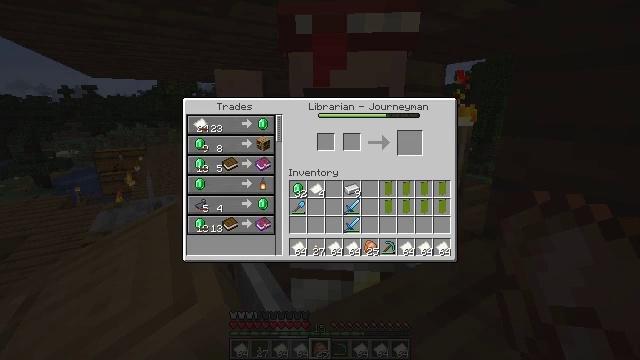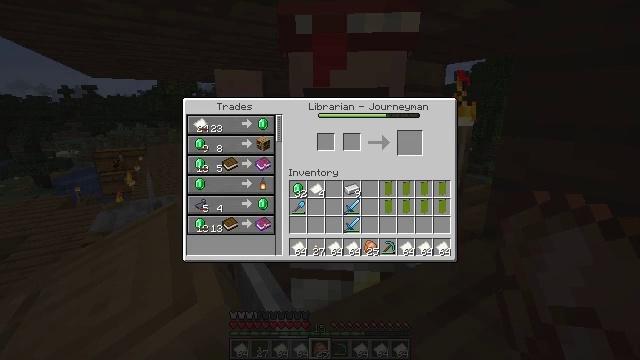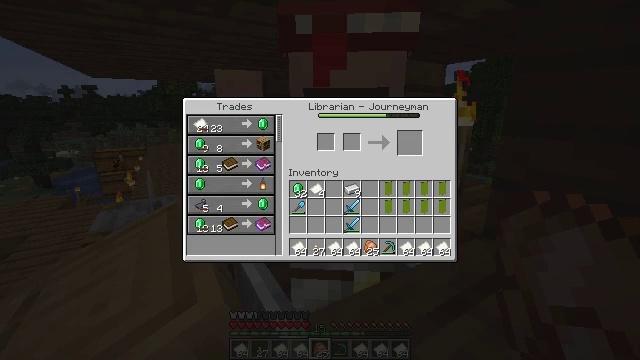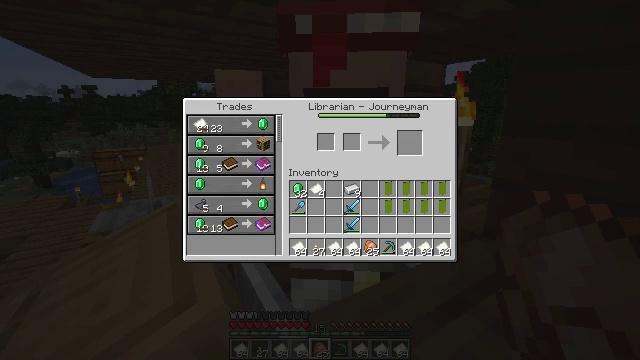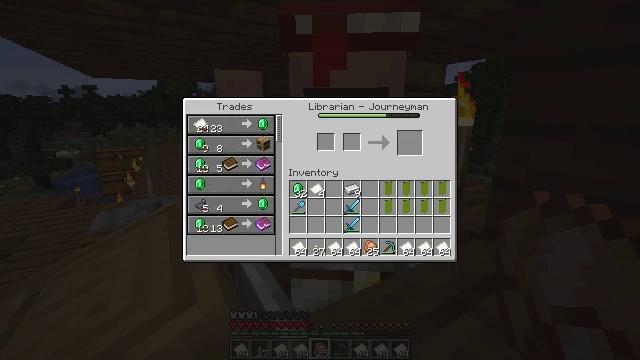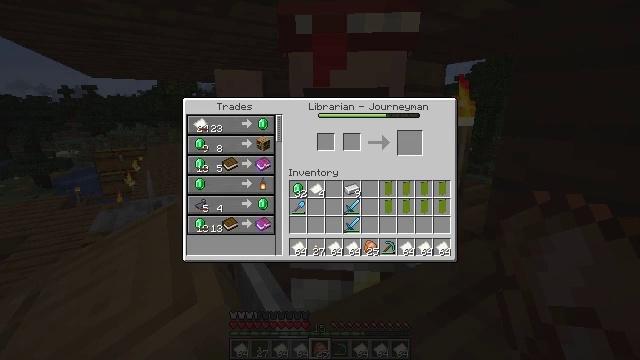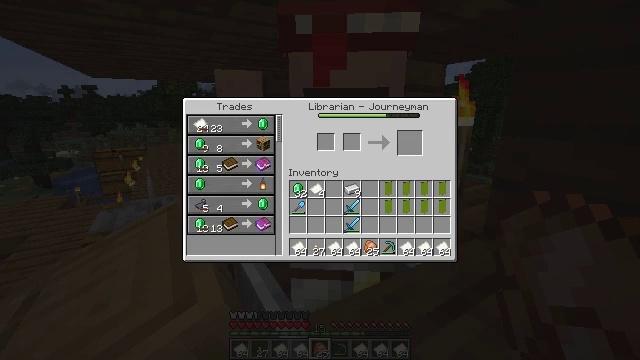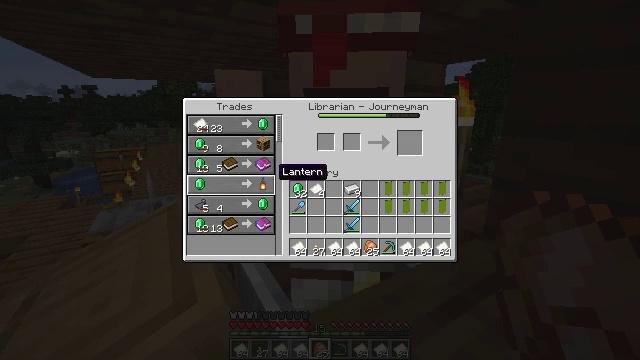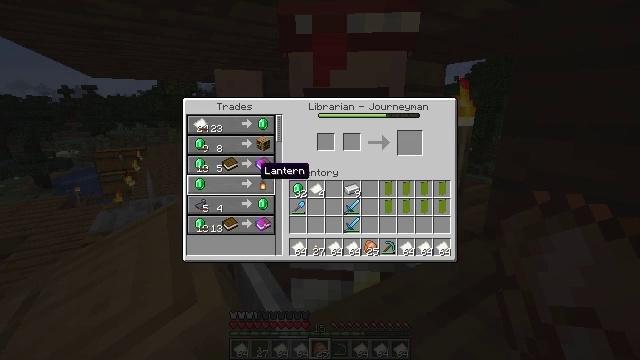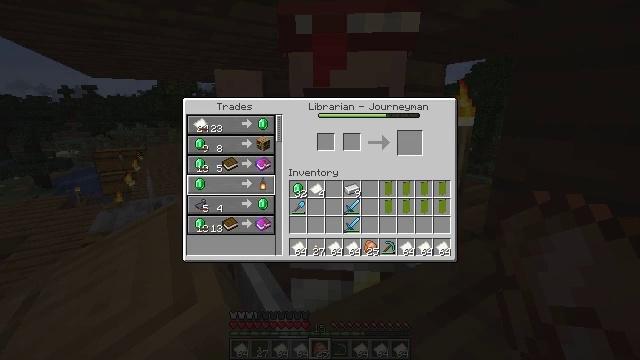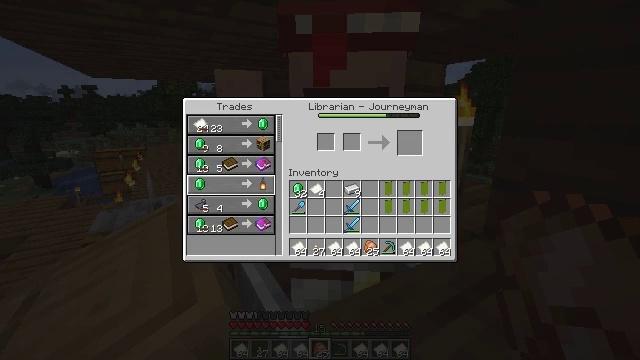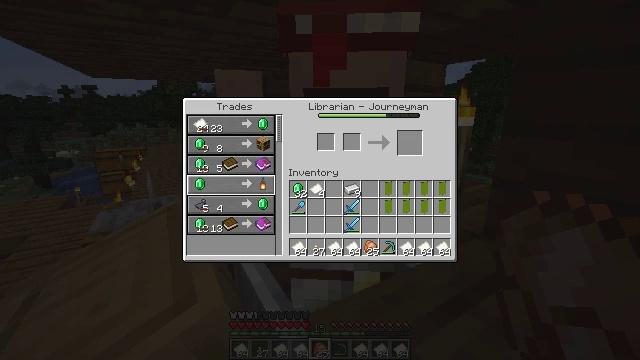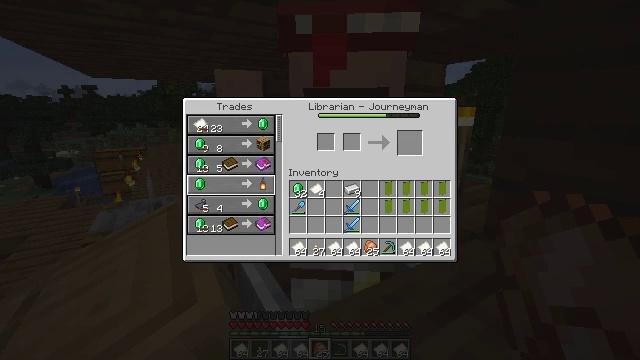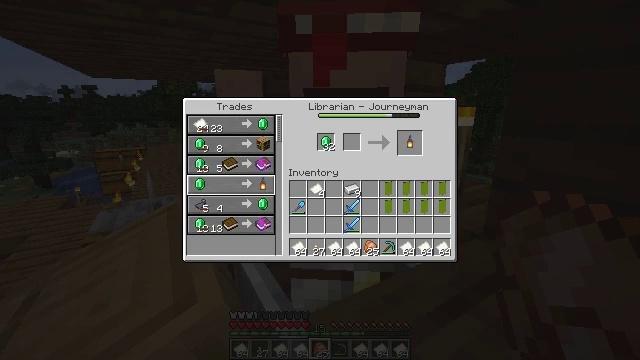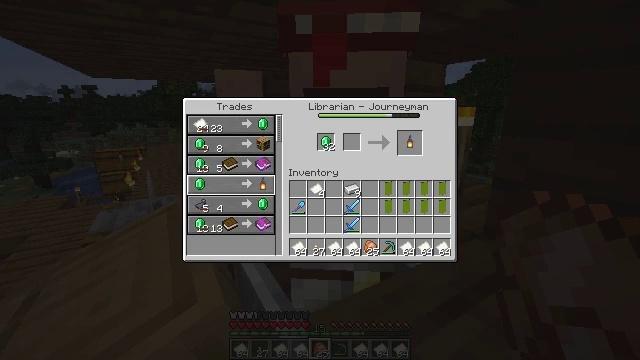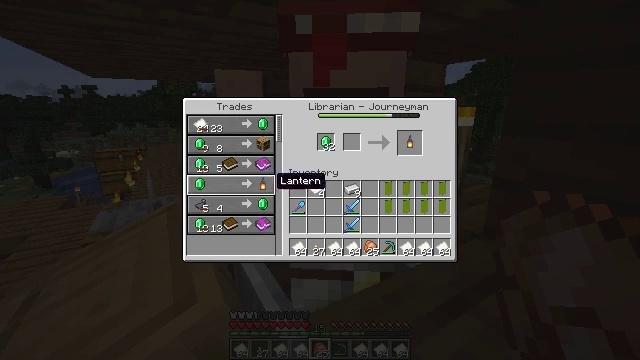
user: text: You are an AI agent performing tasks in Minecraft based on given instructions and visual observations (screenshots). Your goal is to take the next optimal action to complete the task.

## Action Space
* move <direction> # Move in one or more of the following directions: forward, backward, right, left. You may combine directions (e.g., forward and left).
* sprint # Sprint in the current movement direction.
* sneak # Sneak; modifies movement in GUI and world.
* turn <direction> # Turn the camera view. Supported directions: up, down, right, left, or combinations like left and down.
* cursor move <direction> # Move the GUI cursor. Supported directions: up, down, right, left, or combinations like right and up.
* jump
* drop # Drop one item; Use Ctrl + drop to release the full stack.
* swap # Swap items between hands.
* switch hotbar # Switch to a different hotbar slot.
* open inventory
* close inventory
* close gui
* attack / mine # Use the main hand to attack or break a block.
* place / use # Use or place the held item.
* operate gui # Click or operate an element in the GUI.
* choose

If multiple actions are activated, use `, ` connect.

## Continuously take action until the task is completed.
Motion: motion action
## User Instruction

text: Craft a lantern from iron nuggets and a torch.
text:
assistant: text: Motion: no_op
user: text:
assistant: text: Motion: no_op
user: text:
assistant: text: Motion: no_op
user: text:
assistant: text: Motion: no_op
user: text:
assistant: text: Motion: sneak, cursor move left
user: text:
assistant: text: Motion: sneak, cursor move left
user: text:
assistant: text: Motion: sneak, cursor move left
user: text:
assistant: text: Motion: sneak, cursor move left
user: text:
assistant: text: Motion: sneak, cursor move left
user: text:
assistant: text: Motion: sneak, cursor move left
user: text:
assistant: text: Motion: sneak
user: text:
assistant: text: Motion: sneak
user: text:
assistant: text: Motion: sneak, operate gui
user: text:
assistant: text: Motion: sneak, operate gui
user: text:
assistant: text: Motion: sneak, cursor move right
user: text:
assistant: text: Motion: sneak, cursor move right and up
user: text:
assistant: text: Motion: sneak, cursor move right and up
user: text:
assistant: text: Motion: sneak, cursor move right
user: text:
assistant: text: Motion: sneak
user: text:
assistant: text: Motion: sneak
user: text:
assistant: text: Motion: sneak
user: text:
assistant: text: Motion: sneak
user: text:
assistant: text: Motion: sneak, cursor move left and up
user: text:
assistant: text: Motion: sneak, cursor move left
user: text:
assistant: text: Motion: sneak
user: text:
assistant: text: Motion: sneak
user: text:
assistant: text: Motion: sneak
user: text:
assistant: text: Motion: sneak, cursor move right
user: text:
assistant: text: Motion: sneak
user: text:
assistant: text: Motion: sneak, operate gui